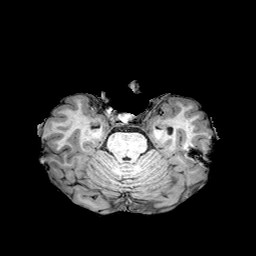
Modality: T1w
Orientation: coronal
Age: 42
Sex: male
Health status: healthy